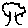
Label: tree